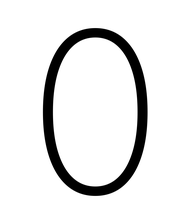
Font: Inter_ExtraLight